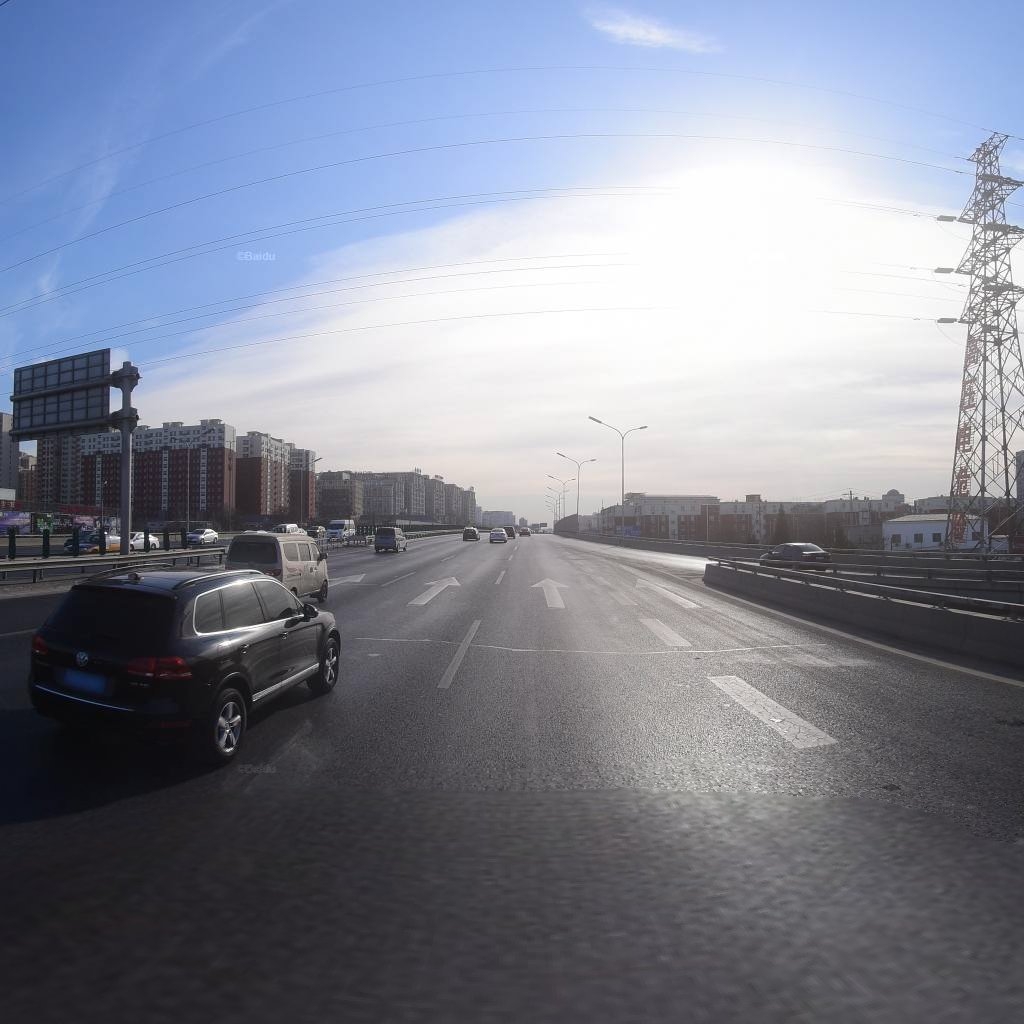
Region: Haidian
Road damage annotations: transverse patch